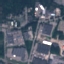
Land use / land cover: Industrial